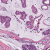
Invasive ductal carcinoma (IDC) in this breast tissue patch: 1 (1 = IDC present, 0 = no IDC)